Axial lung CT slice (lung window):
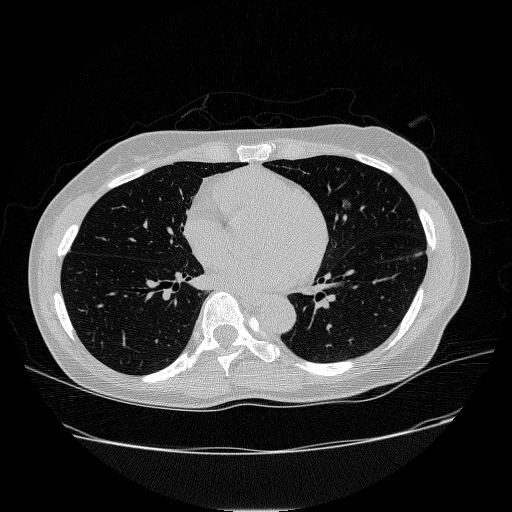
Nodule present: yes
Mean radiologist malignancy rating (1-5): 3.667